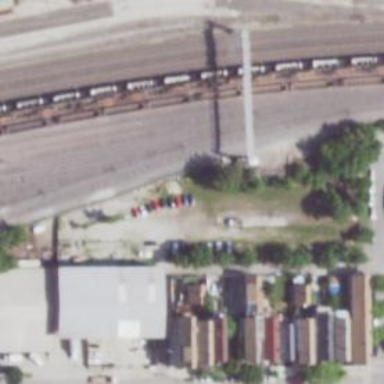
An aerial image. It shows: Railway yard used for servicing trains.